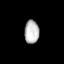
Tissue: lung
Cell type: Endothelial cells
Senescence score: 0.6593
Nuclear area (px): 331
Mean DAPI intensity: 186.375